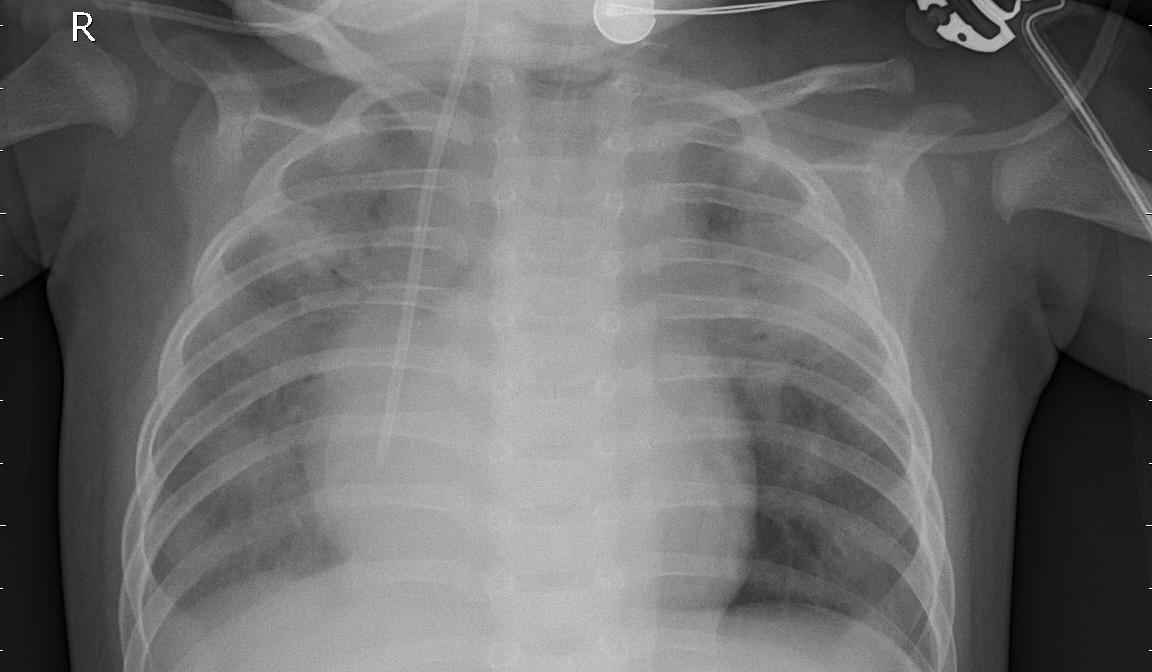
Diagnosis: PNEUMONIA